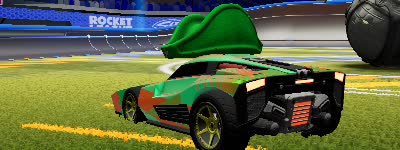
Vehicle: breakout